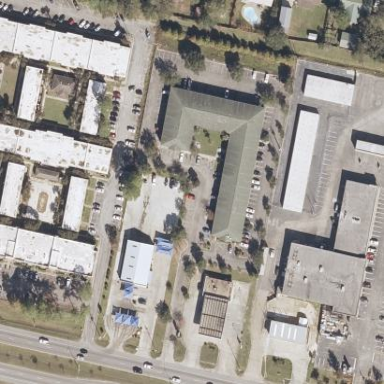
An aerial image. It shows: Motel building.